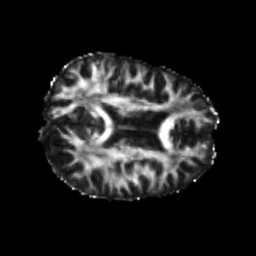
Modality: FA
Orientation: axial
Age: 22
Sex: male
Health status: healthy
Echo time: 0.074 s